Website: lowes
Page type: billing-address
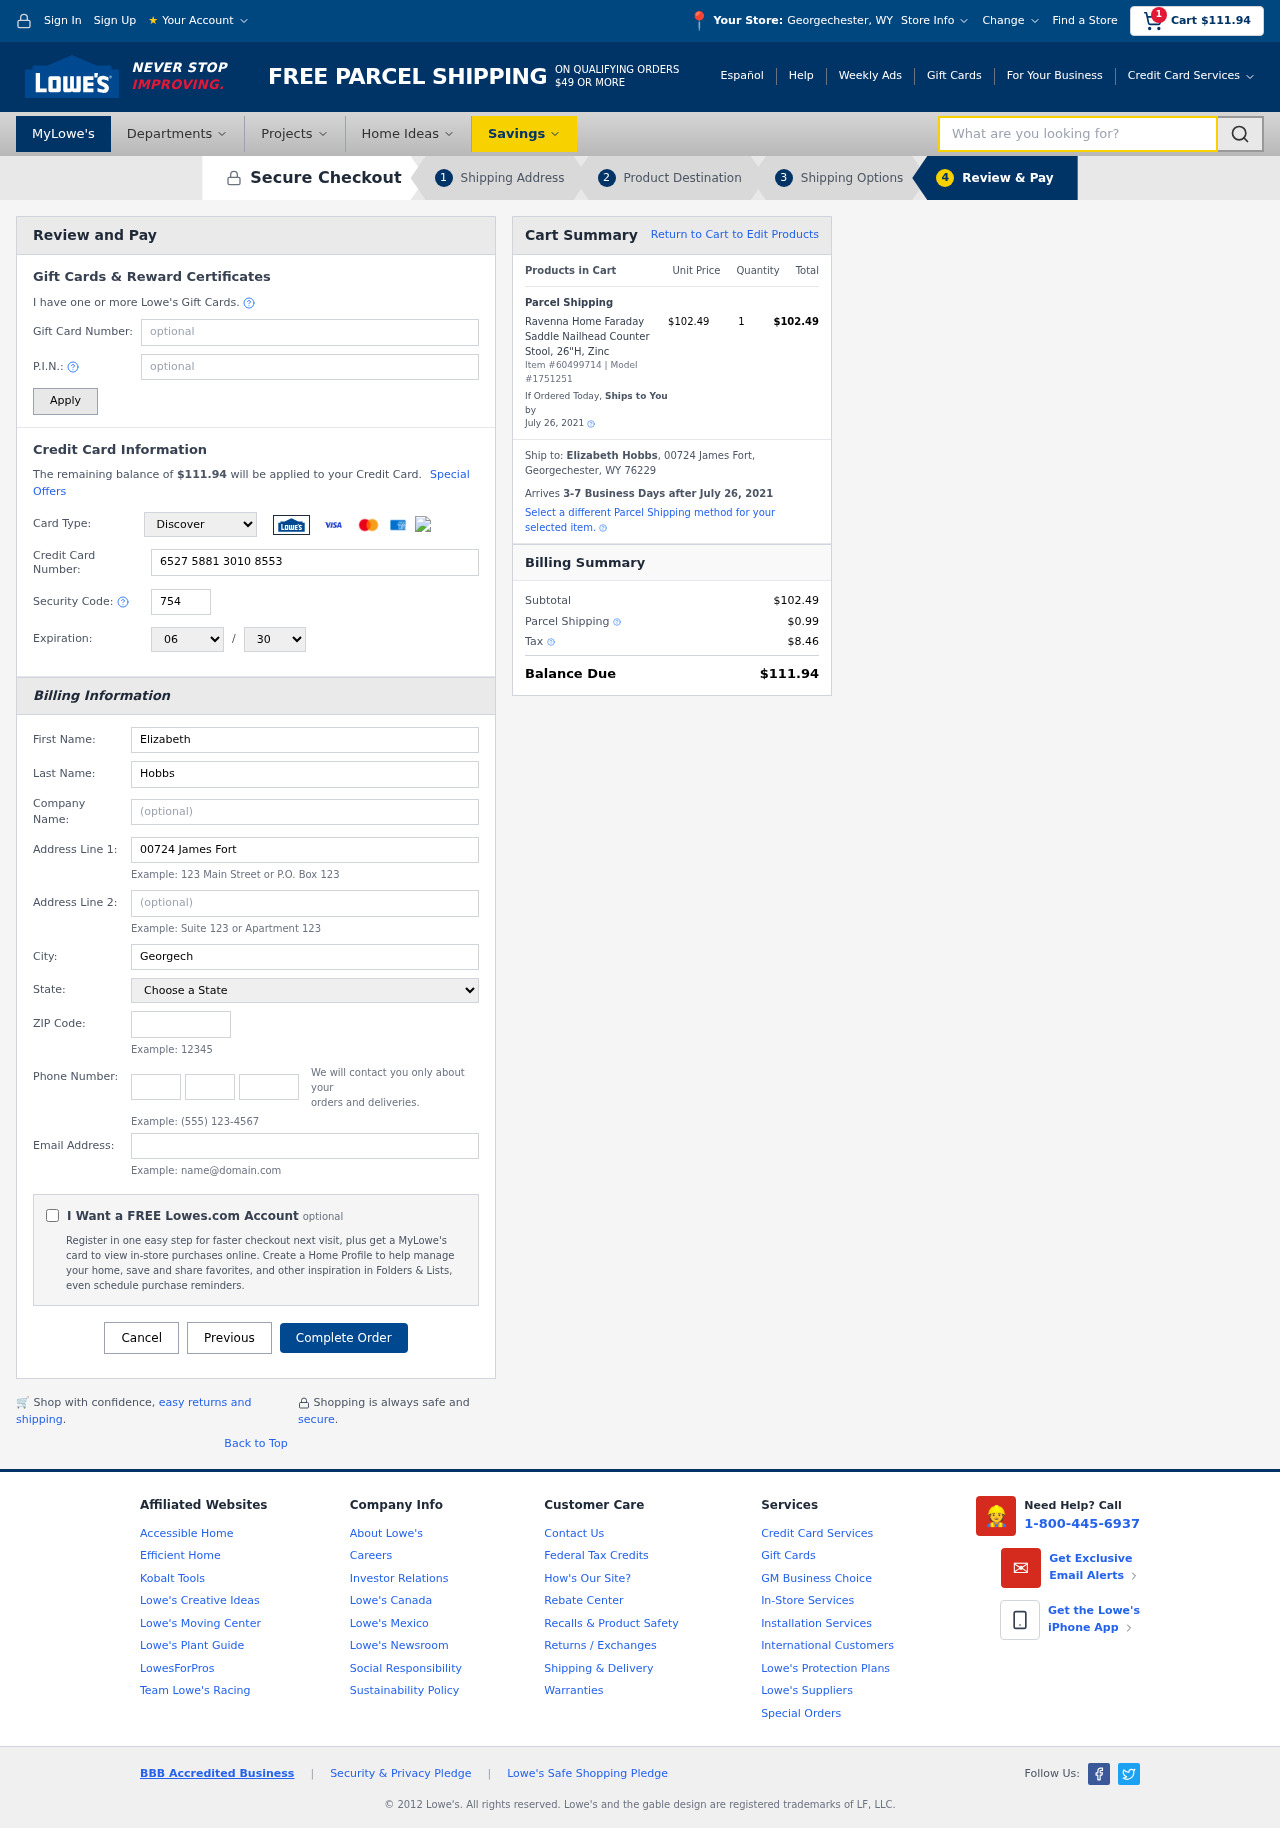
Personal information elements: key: PII_CARD_CVV
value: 754
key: PII_CARD_EXPIRY_MONTH
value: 06
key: PII_CARD_EXPIRY_YEAR
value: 30
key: PII_CARD_NUMBER
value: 6527 5881 3010 8553
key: PII_CARD_TYPE
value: Discover
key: PII_CITY
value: Georgechester
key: PII_CITY_STATE
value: Georgechester, WY
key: PII_EMAIL
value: elizabeth_hobbs@gmail.com
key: PII_FIRSTNAME
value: Elizabeth
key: PII_FULLNAME
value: Elizabeth Hobbs
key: PII_LASTNAME
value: Hobbs
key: PII_PHONE_AREA
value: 283
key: PII_PHONE_PREFIX
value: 618
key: PII_PHONE_SUFFIX
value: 6118
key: PII_POSTCODE
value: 76229
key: PII_STATE
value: Wyoming
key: PII_STREET
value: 00724 James Fort
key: PII_CITY_STATE_ZIP
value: Georgechester, WY 76229
Product elements: key: PRODUCT1_NAME
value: Ravenna Home Faraday Saddle Nailhead Counter Stool, 26"H, Zinc
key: PRODUCT1_PRICE
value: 102.49
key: PRODUCT1_QUANTITY
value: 1
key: PRODUCT_ITEM_NUMBER
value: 60499714
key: PRODUCT_MODEL_NUMBER
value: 1751251
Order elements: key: ORDER_SUBTOTAL
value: $111.94
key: ORDER_TOTAL
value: $111.94
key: ORDER_SHIPPING_DATE
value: July 26, 2021
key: ORDER_SUBTOTAL
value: $102.49
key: ORDER_DELIVERY_DATE
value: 3-7 Business Days after July 26, 2021
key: ORDER_SHIPPING_DATE2
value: July 26, 2021
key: ORDER_SUBTOTAL2
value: $102.49
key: ORDER_SHIPPING_COST
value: $0.99
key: ORDER_TAX
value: $8.46
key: ORDER_TOTAL2
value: $111.94
Search elements: key: HEADER_SEARCH
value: What are you looking for?